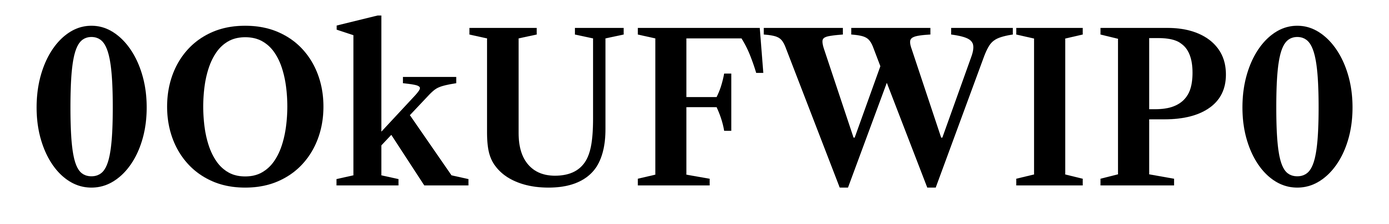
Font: LibreCaslonText_SemiBold